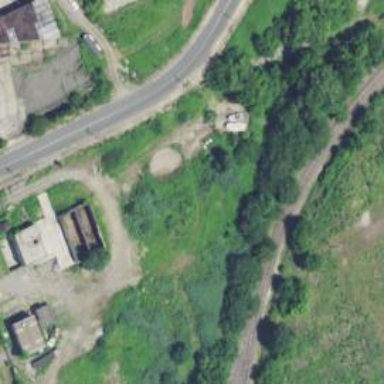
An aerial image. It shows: Abandoned railway spur.